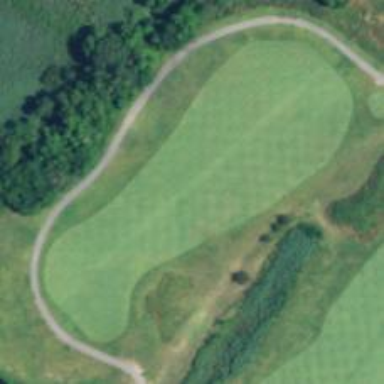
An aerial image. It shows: Golf hole.